Interaction volume radius: 5 \u00c5
Interaction volume height: 15 \u00c5
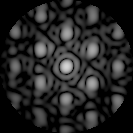
Disorder parameter: 0.3537